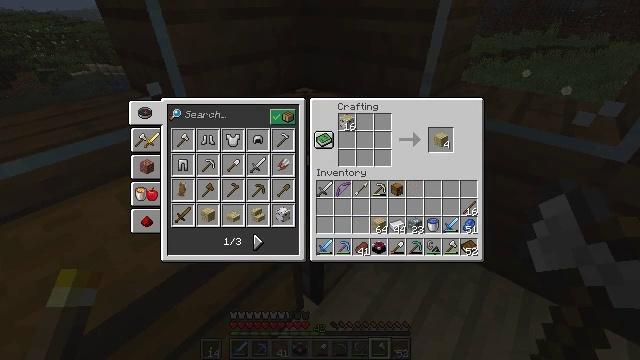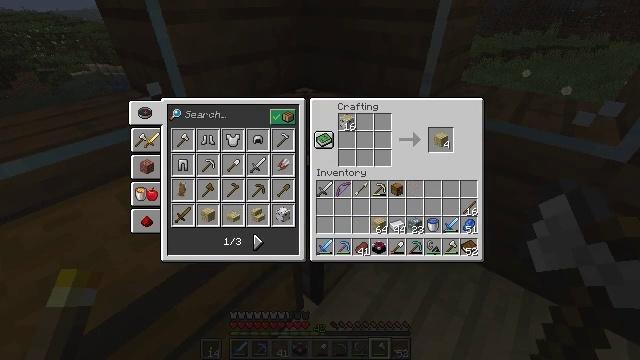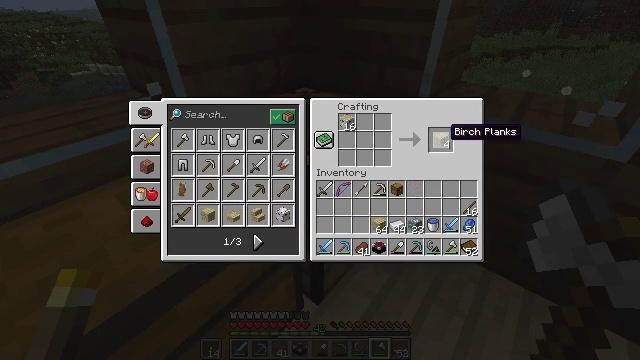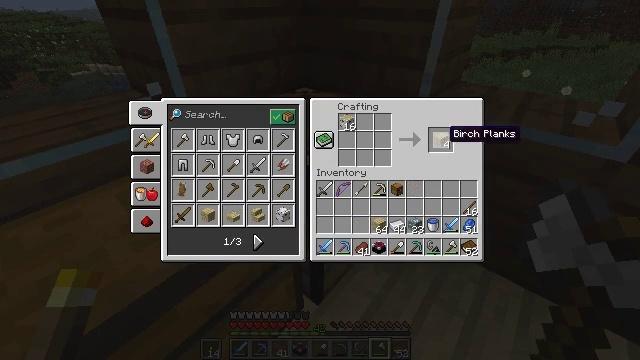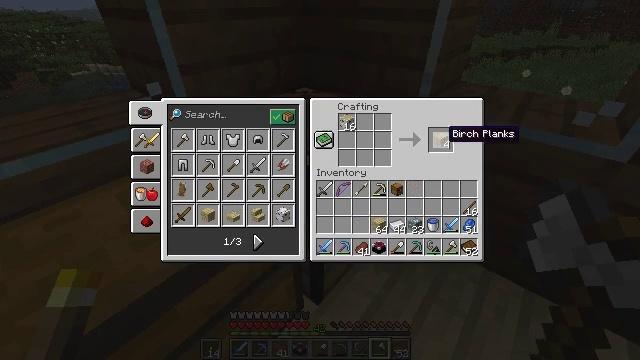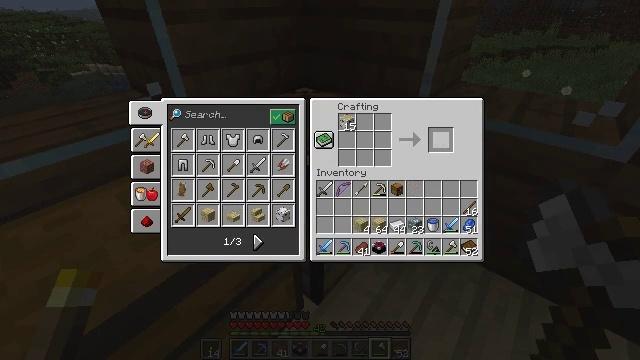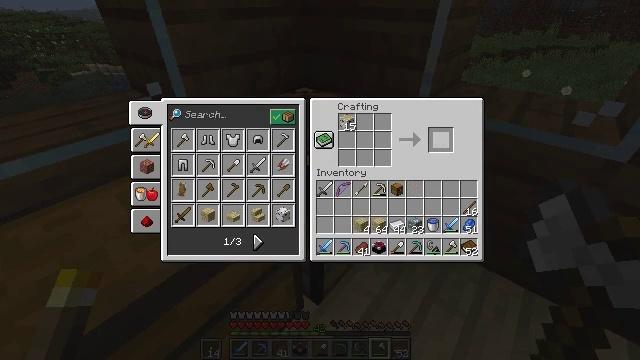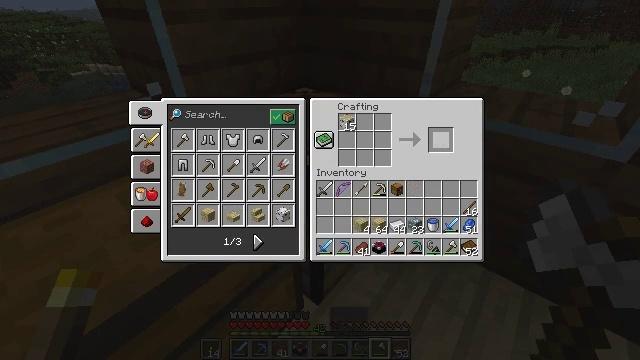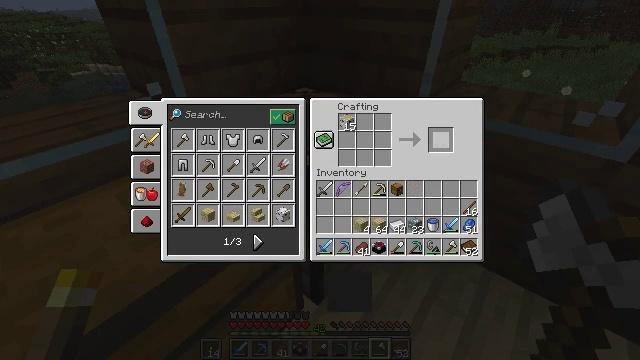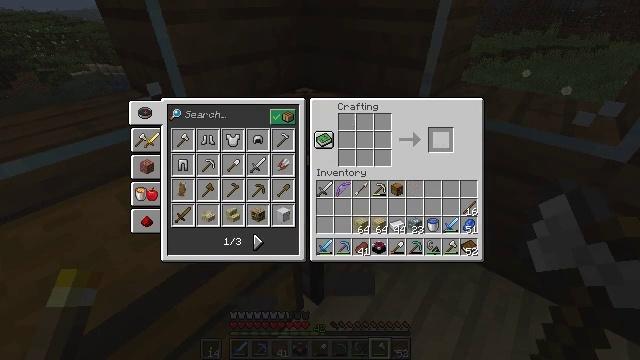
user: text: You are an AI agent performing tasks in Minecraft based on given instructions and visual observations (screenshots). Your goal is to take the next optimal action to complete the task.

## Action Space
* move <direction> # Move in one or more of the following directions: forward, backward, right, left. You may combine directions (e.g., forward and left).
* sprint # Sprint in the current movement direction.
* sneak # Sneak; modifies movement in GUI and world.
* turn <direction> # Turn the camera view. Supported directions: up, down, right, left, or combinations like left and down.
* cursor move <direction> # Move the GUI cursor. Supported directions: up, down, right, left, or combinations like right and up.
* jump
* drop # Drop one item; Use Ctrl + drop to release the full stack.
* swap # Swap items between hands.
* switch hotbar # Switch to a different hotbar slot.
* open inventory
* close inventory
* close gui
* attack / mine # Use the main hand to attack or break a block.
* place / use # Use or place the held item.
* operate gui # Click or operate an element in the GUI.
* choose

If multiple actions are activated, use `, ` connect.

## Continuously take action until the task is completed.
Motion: motion action
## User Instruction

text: Convert birch logs into birch planks.
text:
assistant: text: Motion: sneak, turn down
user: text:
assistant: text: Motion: sneak, turn down
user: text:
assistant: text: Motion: sneak
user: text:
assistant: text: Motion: sneak
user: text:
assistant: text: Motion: sneak, attack / mine
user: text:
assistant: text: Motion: sneak, attack / mine
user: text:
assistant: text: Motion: sneak
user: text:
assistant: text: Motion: sneak
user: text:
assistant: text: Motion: sneak
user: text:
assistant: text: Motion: sneak